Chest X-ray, AP view. Patient: 41 years old, sex M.
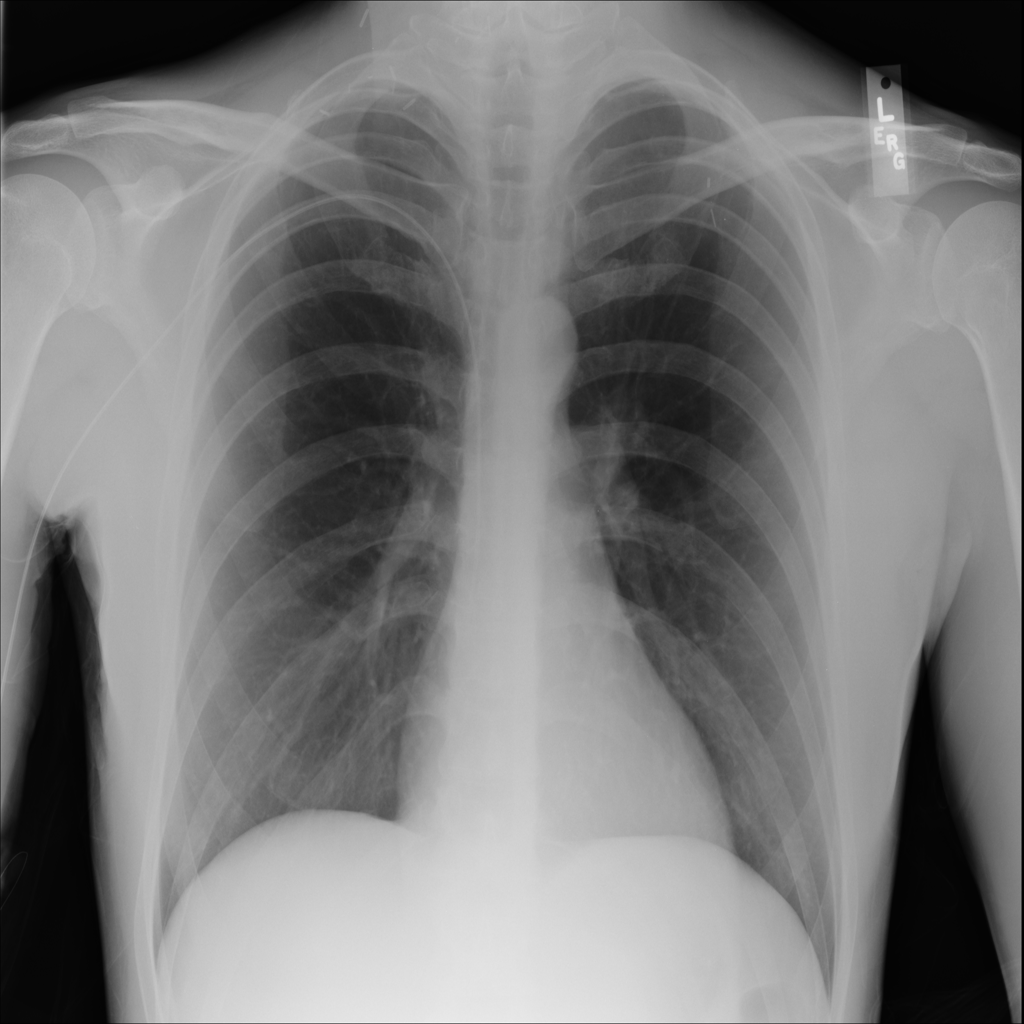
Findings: No Finding